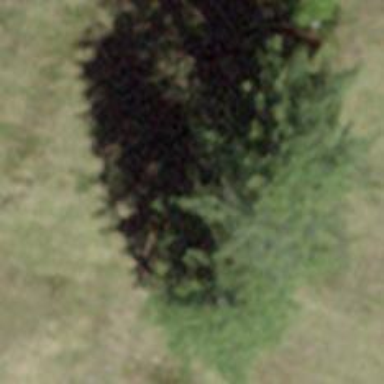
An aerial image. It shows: Single tag "natural: tree."